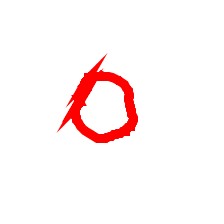
Shape: circle